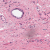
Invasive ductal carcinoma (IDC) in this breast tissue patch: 0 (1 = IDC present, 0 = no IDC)